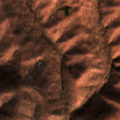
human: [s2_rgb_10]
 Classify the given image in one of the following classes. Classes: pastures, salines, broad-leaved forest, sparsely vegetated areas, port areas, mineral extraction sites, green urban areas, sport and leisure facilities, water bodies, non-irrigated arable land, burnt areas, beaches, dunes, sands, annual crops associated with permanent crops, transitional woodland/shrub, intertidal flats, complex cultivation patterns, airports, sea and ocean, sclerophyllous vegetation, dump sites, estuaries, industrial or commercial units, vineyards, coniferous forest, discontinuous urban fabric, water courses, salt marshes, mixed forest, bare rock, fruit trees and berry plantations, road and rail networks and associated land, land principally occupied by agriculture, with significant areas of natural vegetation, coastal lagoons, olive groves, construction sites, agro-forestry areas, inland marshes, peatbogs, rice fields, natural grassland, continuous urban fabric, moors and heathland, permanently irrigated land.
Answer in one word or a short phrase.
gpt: broad-leaved forest